Question: I have created a simple print style sheet and what is happening is that when the text reaches the end of the first page, instead of flowing to the next page, like in word, the text seems to be splitting and half is on the first page and the next half is on the second page. Is there a way with css to correct this. I have done a grab to illustrate the problem, Thanks
css
'''
body {margin:0; padding:0; line-height: 1.4em; word-spacing:1px; letter-spacing:0.2px; font: 13px Arial, Helvetica,"Lucida Grande", serif; color: #ff0000; }
table { border: none; }
.noPrint { display:none; }
'''

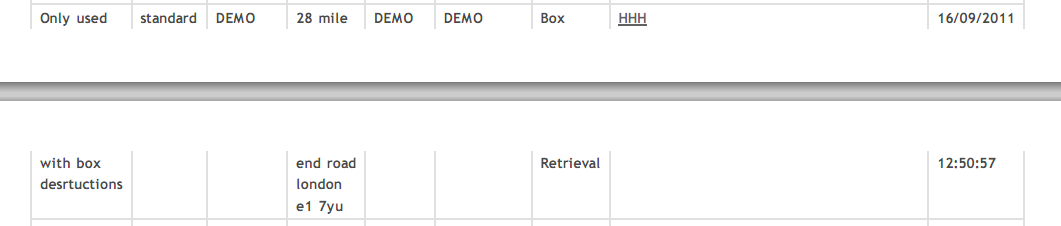
Answer: You can use the following to force a page break before a specific element:
'''
#yourElementID {page-break-before:always;}
'''
:
I had assumed there was some other elements above your table, but looking again, you may just be printing reams and reams of table data? I am not sure how to solve this if that is the case.